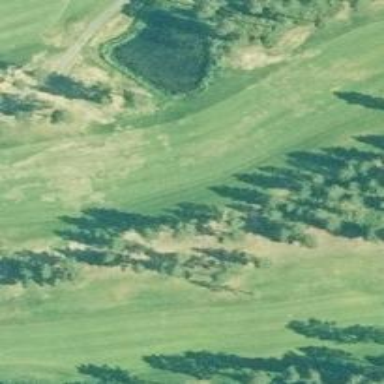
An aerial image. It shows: View of golf hole.